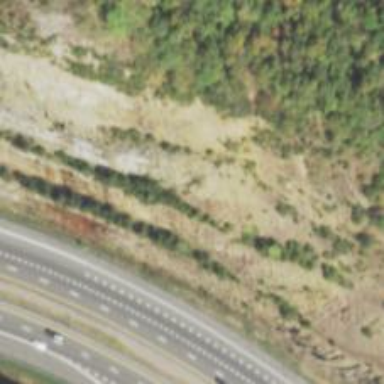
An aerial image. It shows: Natural cliff featuring geological outcrop.